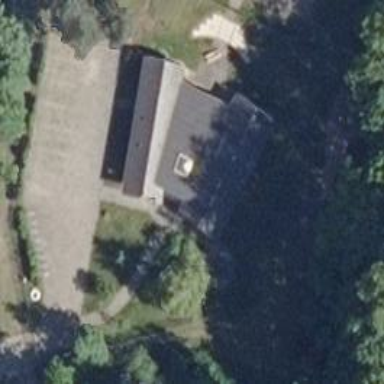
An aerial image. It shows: Community center.